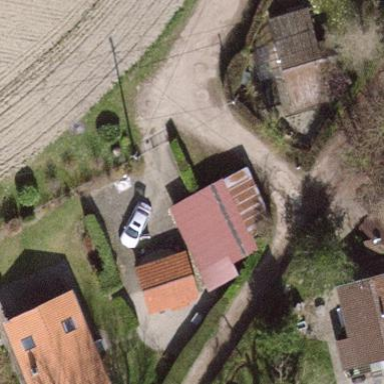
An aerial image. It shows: Simple house.